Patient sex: F
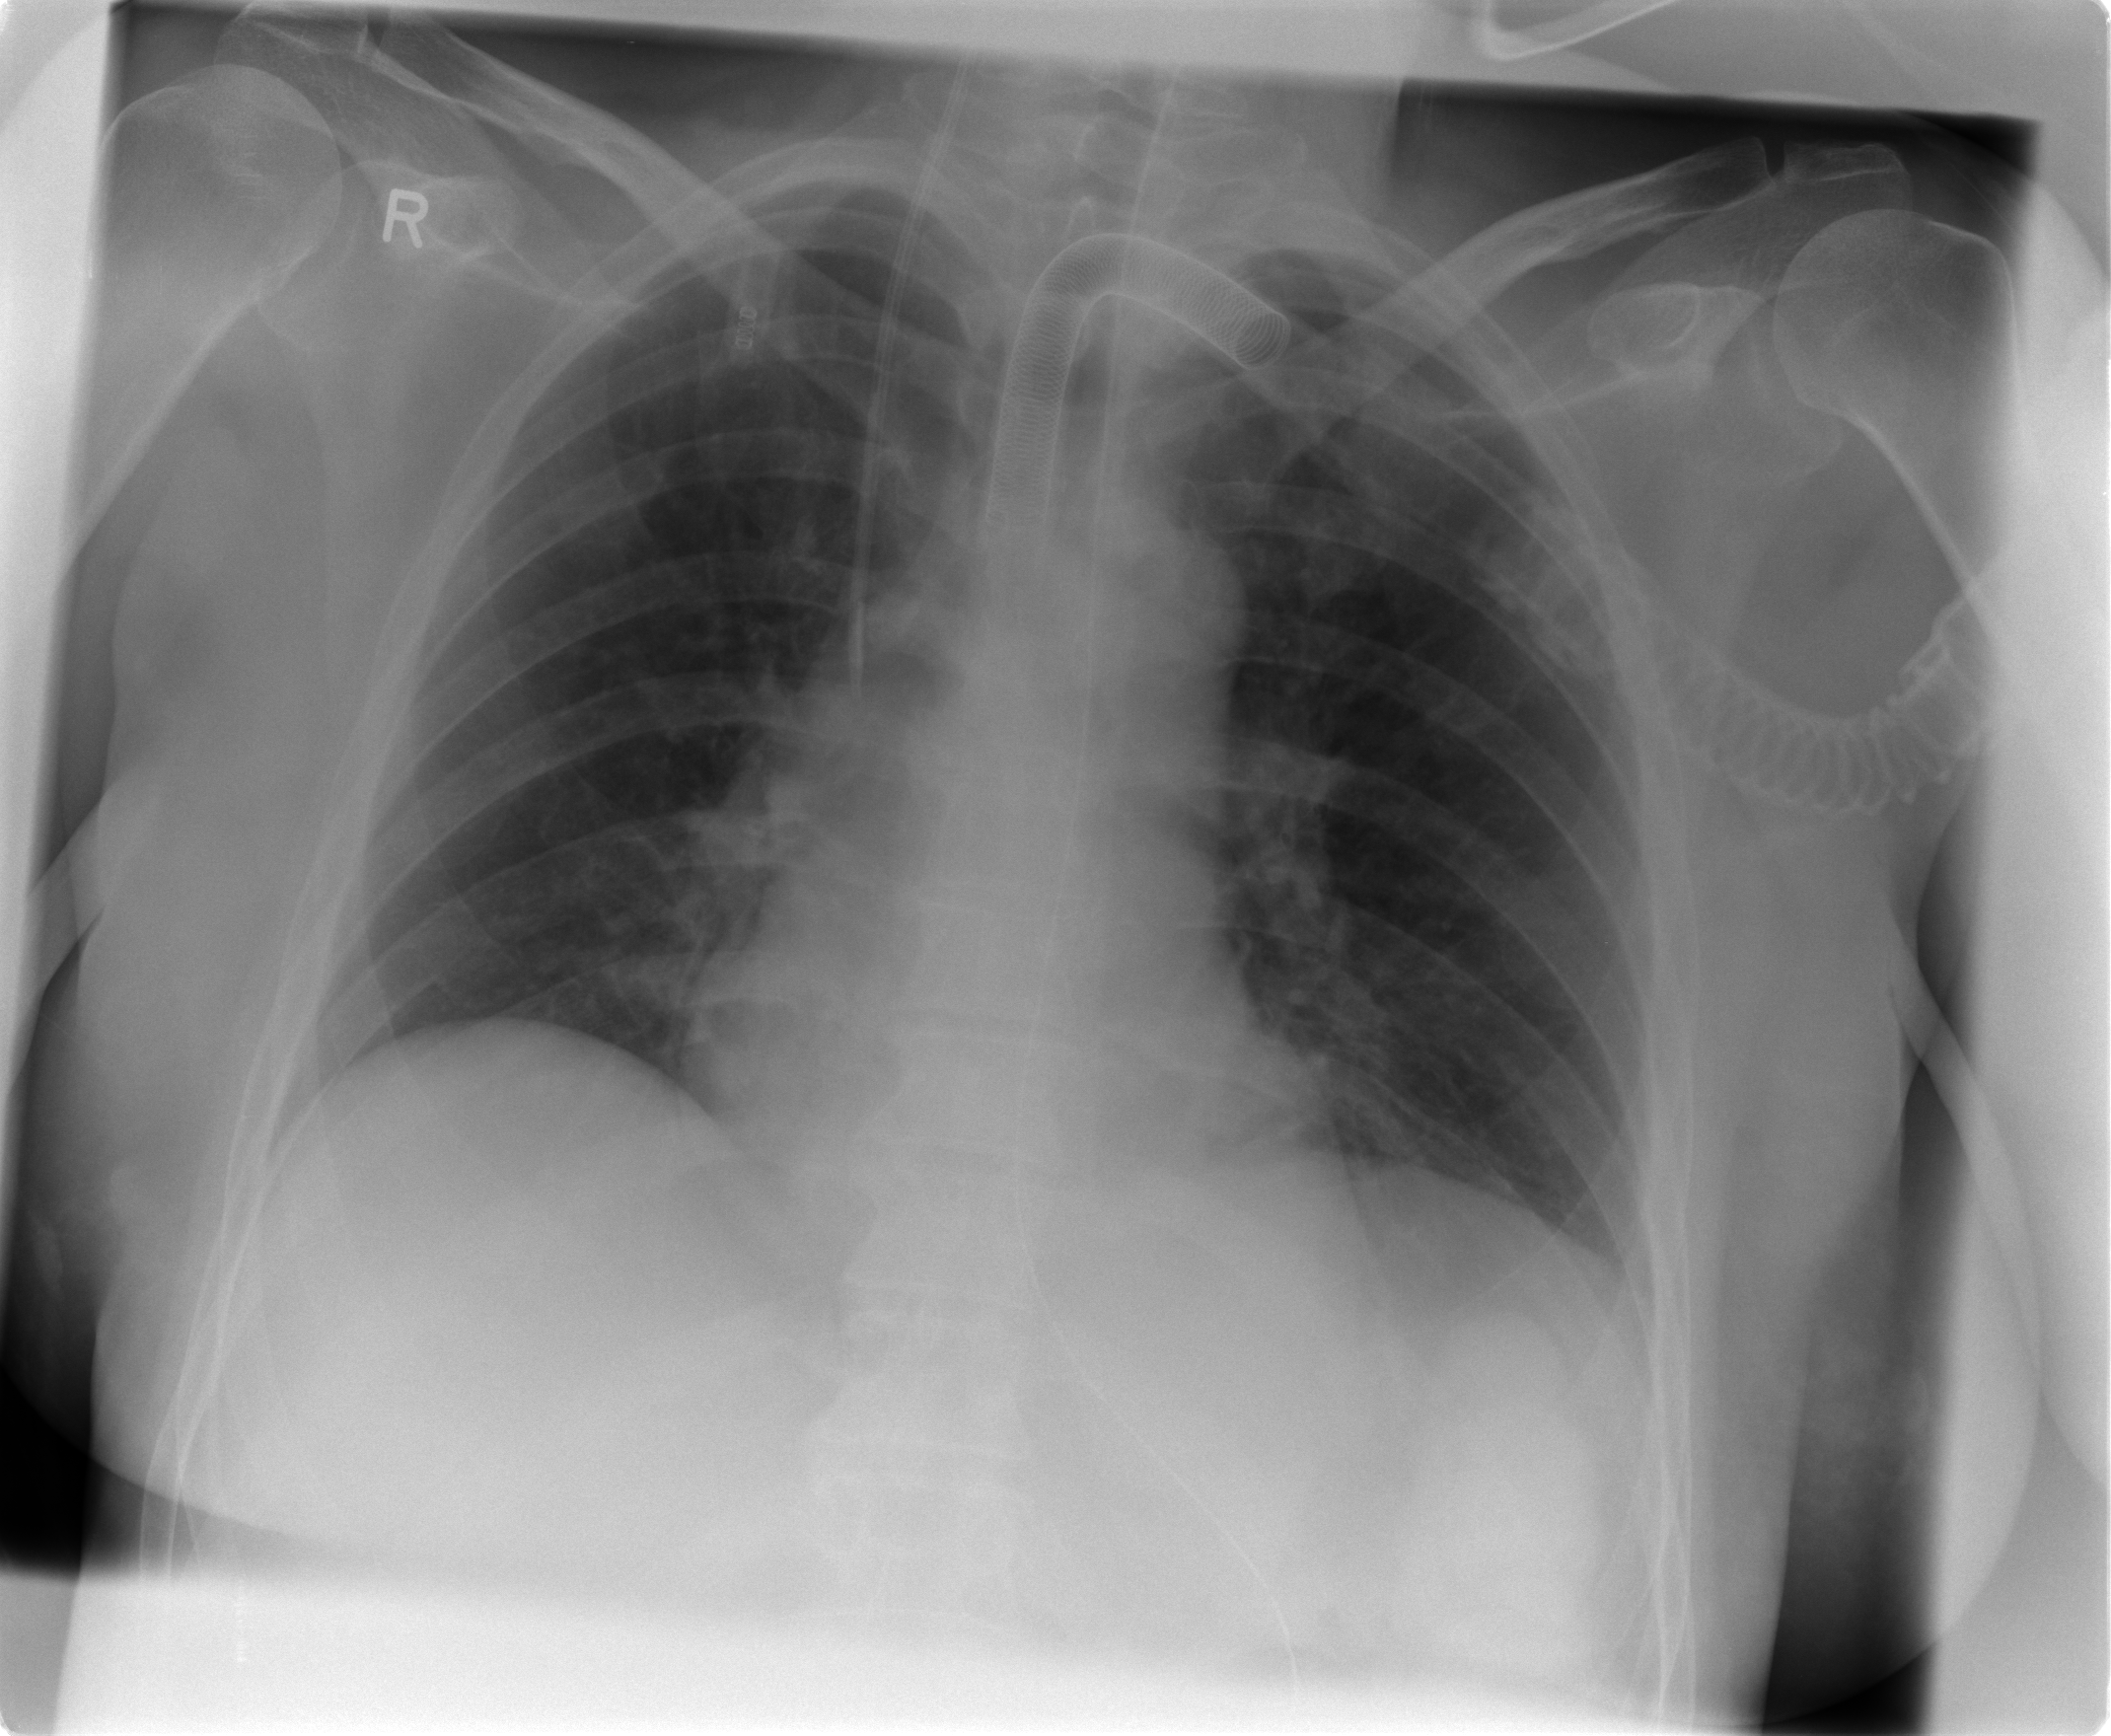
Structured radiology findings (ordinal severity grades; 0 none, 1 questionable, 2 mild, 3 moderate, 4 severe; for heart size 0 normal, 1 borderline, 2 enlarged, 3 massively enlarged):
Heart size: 0
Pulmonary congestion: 0
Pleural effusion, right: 0
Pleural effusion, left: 2
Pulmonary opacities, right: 0
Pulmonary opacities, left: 0
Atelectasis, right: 2
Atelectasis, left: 2